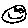
Label: smiley face